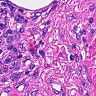
Metastatic tissue present: no